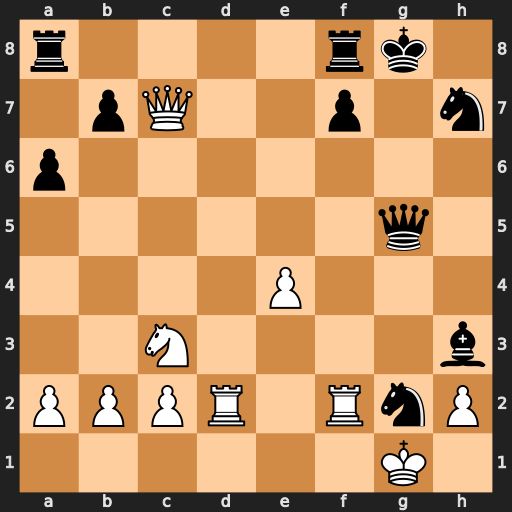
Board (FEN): r4rk1/1pQ2p1n/p7/6q1/4P3/2N4b/PPPR1RnP/6K1
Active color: w
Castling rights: -
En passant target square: -
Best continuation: Rxg2 Bxg2 Rxg2